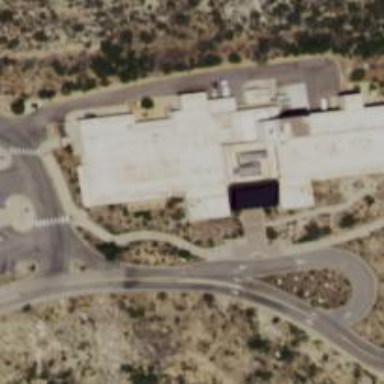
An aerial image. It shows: Ranger station building.